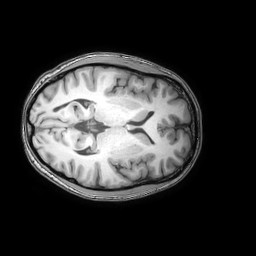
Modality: T1w
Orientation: axial
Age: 26
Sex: male
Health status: healthy
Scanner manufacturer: philips
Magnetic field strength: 3 T
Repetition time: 0.0079 s
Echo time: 0.0035 s